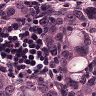
Metastatic tissue present: yes